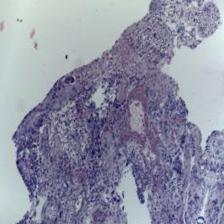
Diagnosis: OSCC